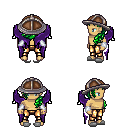
a pixel art fantasy rpg character, male body template, human, tanned skin, purple wings, gold greaves, green left-swept hairstyle, chain helm, white cloth bracers, white slippers, four views (front, back, left, right), 2x2 character sprite sheet, small pixel art, hard edges, no anti-aliasing